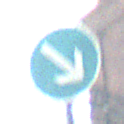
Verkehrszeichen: VorgeschriebeneVorbeifahrtRechts
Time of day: Midday
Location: Outdoor (Suburban)
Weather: Clear
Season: NotSpecified
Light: Natural